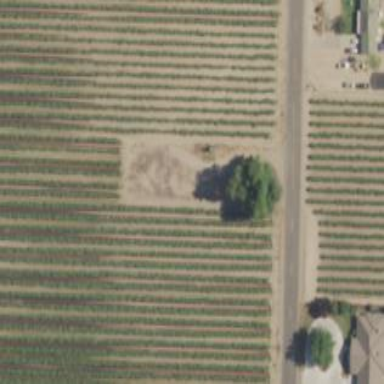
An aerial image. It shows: Vineyard.